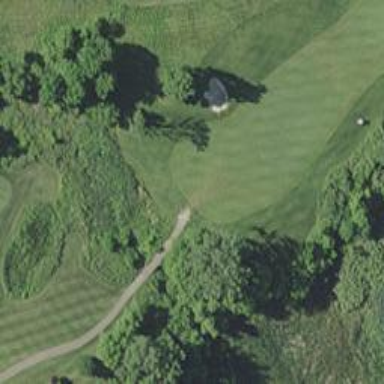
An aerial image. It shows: Path for golf carts.